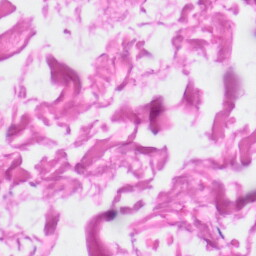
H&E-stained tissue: Skin